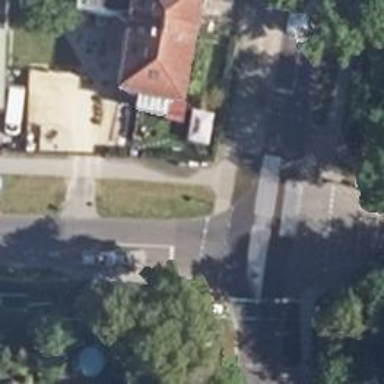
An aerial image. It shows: Road crossing with traffic signals.